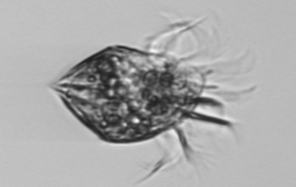
Label: Strombidium_morphotype1